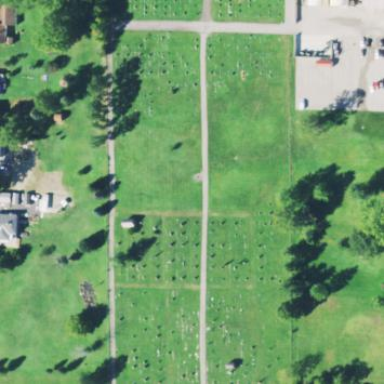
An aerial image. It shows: Cemetery.